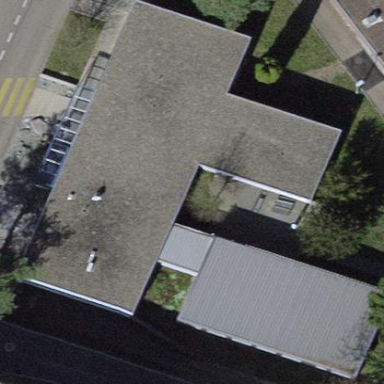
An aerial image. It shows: Flat roofed building.